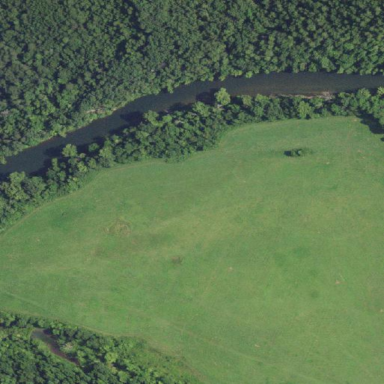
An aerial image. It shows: Beautiful meadow.